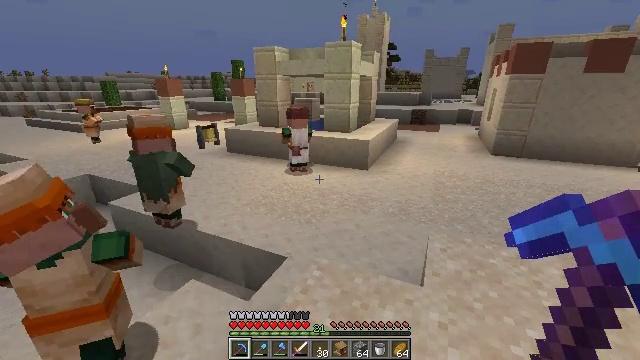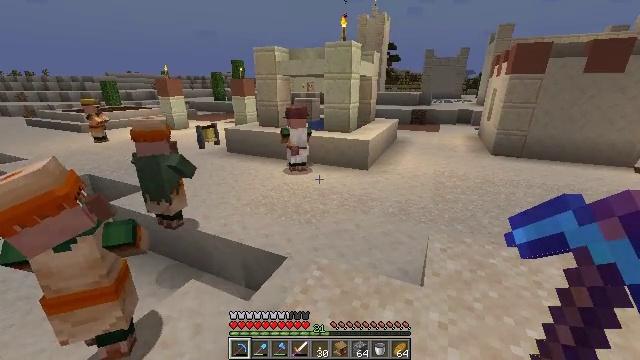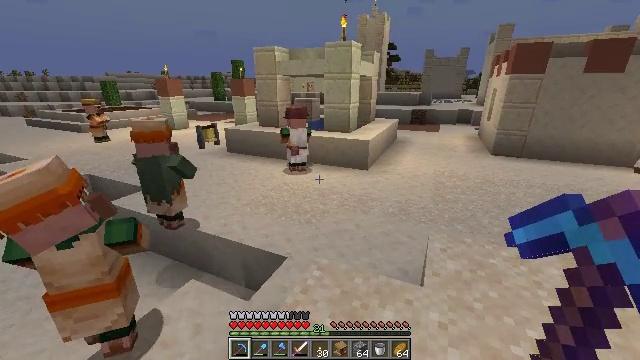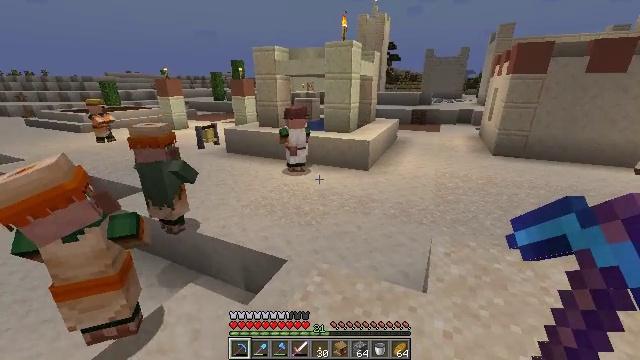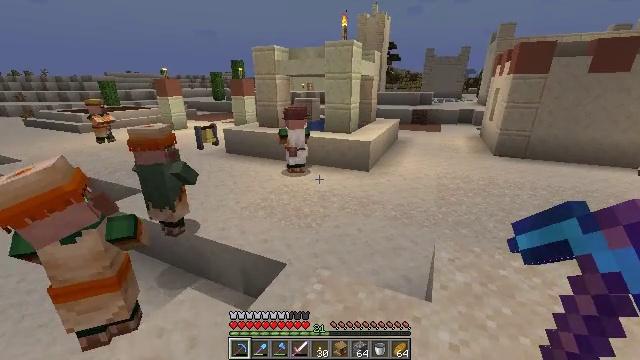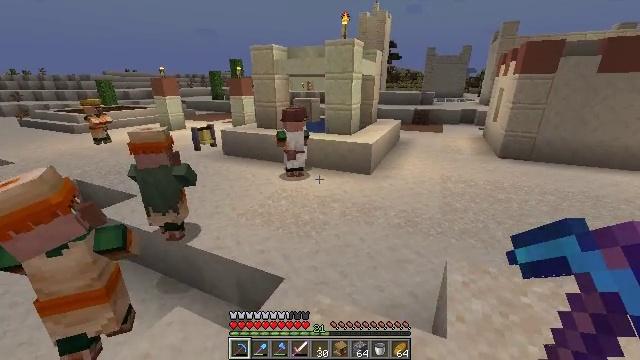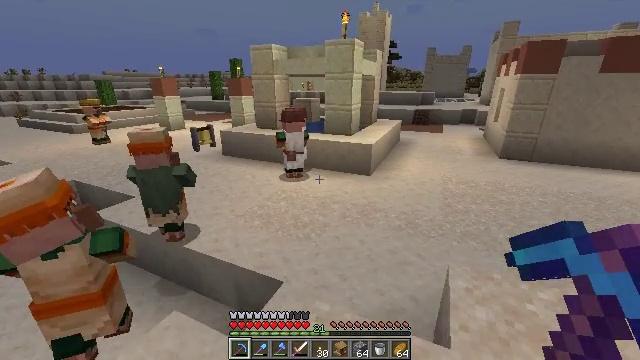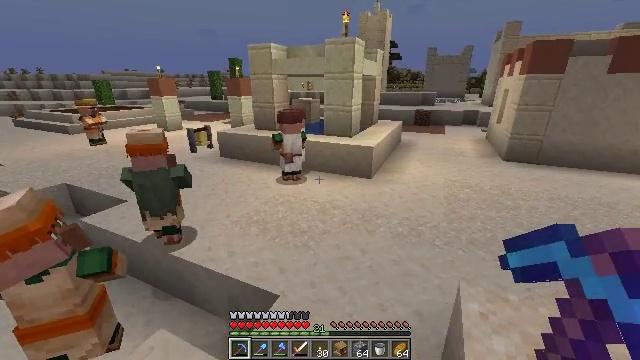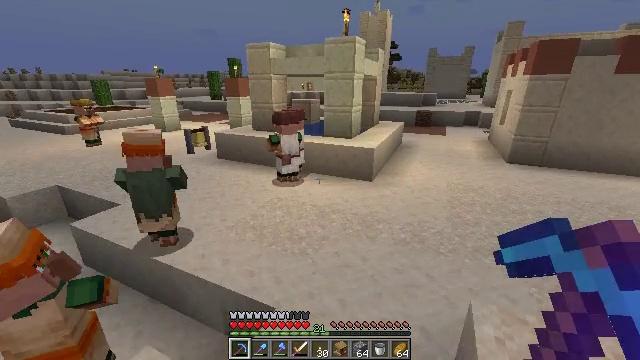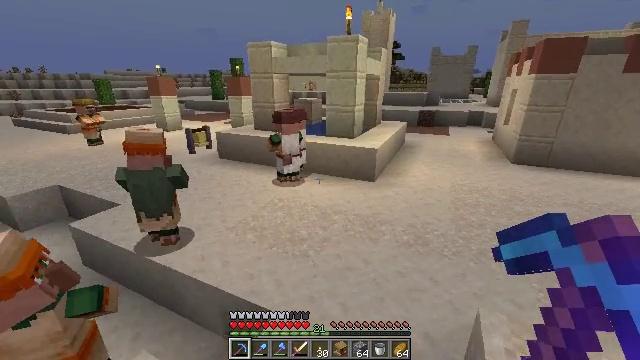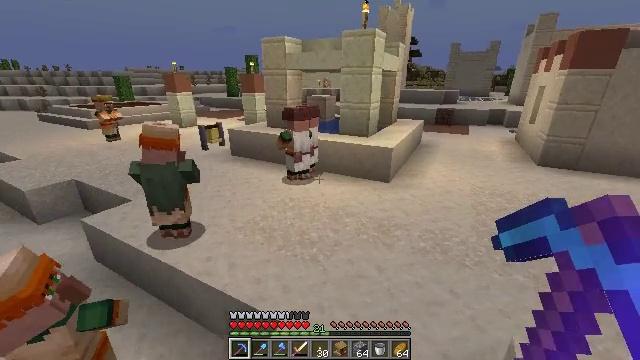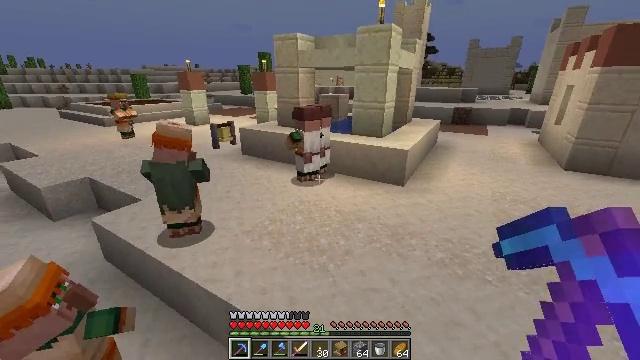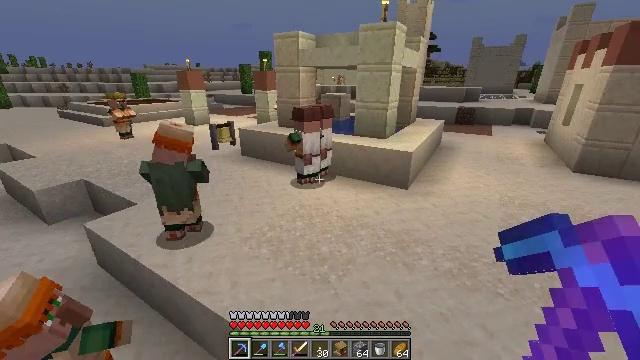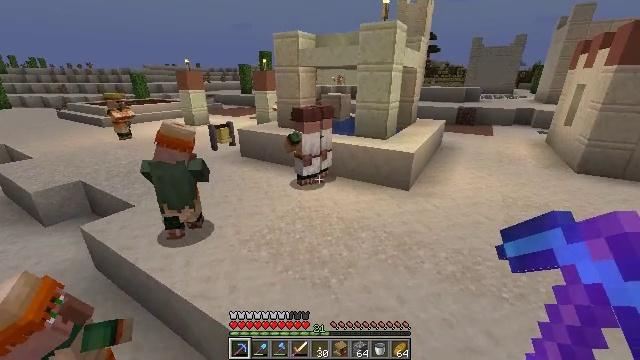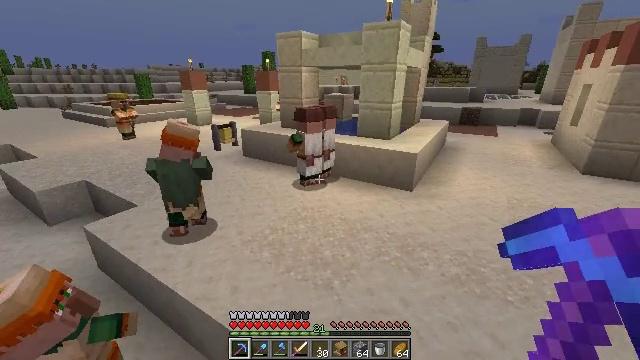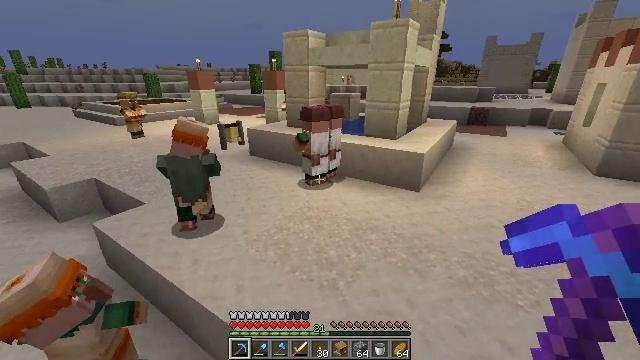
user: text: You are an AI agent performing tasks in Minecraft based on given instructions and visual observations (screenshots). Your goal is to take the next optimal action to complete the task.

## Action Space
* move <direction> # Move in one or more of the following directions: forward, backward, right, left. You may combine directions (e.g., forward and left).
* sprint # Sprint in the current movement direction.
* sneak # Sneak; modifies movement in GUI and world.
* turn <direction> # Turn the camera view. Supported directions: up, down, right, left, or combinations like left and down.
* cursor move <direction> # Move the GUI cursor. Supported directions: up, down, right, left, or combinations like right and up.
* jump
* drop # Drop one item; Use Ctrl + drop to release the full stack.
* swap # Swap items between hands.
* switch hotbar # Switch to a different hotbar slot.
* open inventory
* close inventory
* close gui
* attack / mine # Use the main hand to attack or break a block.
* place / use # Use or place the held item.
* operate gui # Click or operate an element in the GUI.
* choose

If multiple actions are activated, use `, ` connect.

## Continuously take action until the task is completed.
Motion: motion action
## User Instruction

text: Break the smooth sandstone to collect it.
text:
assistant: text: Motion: no_op
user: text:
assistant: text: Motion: no_op
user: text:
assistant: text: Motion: move forward
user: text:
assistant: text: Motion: move forward
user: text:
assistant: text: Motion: move forward
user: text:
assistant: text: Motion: move forward
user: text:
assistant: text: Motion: move forward
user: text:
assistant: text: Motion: move forward
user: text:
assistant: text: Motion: move forward
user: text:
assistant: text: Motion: move forward, turn left
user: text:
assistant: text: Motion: move forward, turn left
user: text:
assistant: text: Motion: no_op
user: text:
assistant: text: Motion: no_op
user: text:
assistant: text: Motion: no_op
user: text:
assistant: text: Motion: turn left
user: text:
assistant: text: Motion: move forward
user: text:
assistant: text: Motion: move forward
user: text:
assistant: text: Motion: move forward
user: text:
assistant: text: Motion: move forward
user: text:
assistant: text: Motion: move forward
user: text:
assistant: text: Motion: move forward
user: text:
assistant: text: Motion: move forward
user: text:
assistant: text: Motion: move forward
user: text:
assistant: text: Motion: move forward
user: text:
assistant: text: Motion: move forward
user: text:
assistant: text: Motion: move forward
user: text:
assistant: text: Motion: move forward
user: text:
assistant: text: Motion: move forward
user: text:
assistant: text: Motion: move forward
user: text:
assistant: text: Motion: move forward